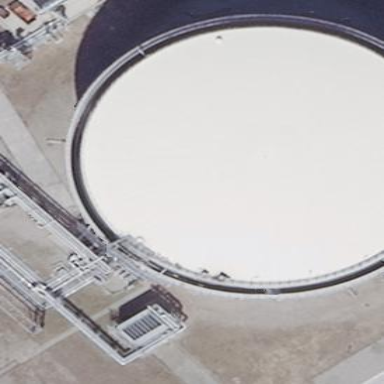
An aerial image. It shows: Storage tank created as man-made structure.